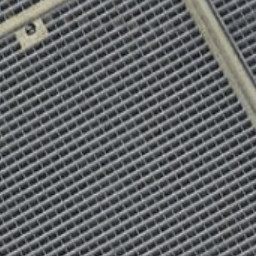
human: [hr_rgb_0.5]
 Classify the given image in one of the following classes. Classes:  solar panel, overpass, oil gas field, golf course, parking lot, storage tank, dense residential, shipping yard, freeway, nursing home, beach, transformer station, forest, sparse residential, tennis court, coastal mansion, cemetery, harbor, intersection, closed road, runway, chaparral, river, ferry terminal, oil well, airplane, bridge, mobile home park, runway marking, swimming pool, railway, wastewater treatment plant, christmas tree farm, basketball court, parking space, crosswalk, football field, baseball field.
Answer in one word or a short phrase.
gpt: solar panel